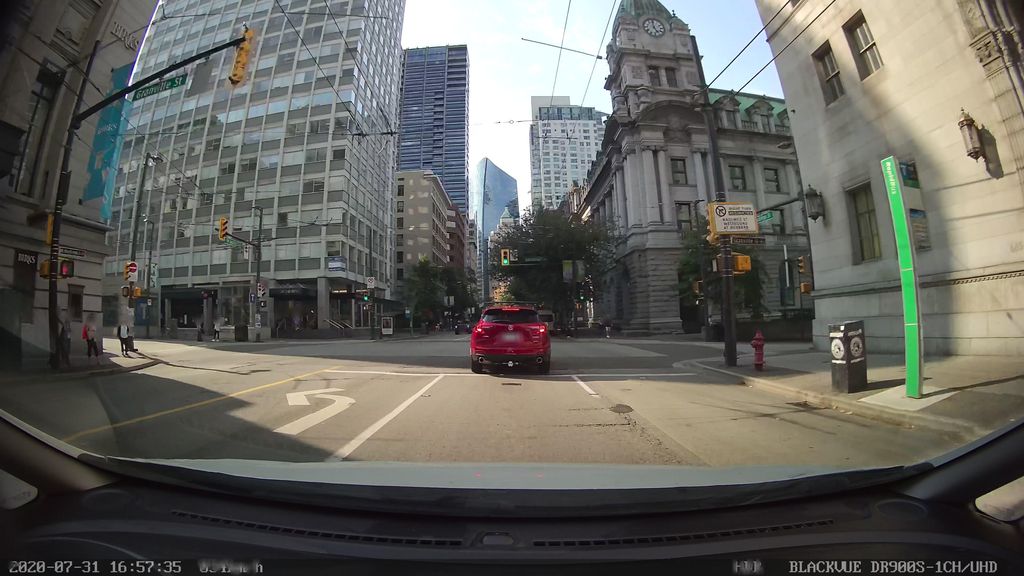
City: vancouver